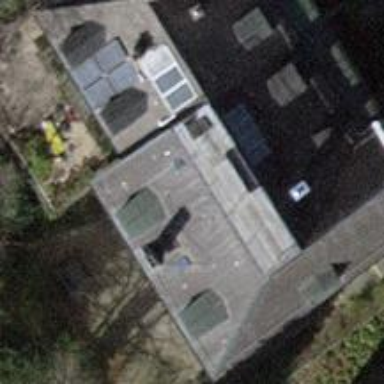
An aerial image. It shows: Balcony as part of building.